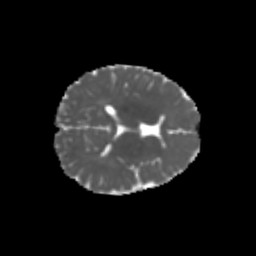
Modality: MD
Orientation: axial
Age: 6
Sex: male
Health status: healthy